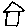
Label: house